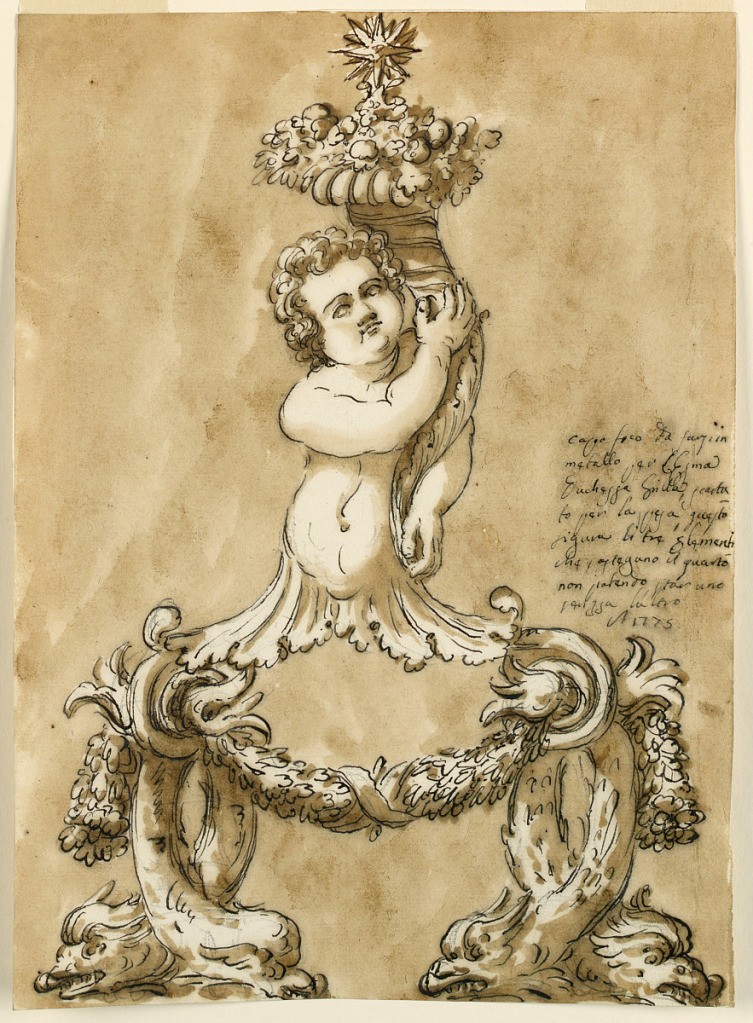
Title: Fender
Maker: Giuseppe Barberi, Italian, 1746–1809
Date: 1775
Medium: Pen and brown ink, brush and brown wash, graphite on off-white laid paper, lined
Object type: Drawing
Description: Vertical rectangle. The supports consist of two crossing dolphins, with upright tails. They are connected by  a festoon. Around the two inside tails are spirals which support the half-figure of a child, carrying a cornucopia, the contents of which is crowned with the sixteen-pointed star. Usual background.